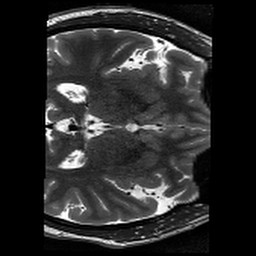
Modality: T2w
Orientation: axial